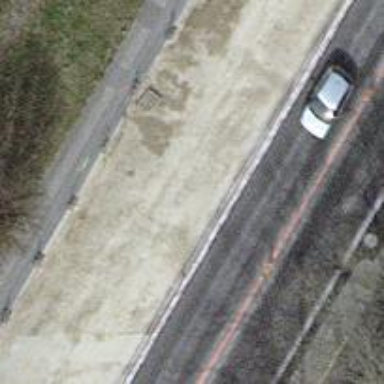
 featuring sidewalks on both sides and designated cycle lane."